Field crop: tomato
Growth stage: 1
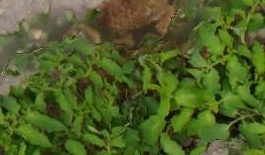
Species: tomato